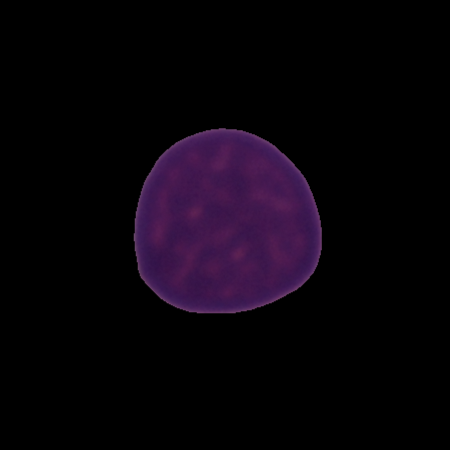
Label: healthy